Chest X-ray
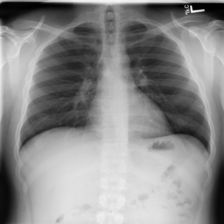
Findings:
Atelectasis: negative
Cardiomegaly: negative
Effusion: negative
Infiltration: negative
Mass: negative
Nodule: negative
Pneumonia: negative
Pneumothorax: negative
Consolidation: negative
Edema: negative
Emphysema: negative
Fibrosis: negative
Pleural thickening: negative
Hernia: negative